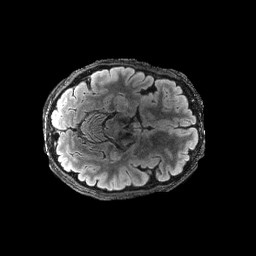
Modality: FLAIR
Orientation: axial
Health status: ill
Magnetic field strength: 3 T